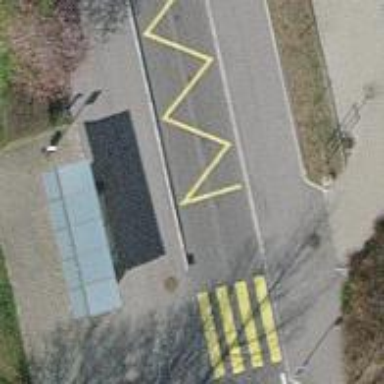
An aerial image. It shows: Sidewalk with public transport platform.